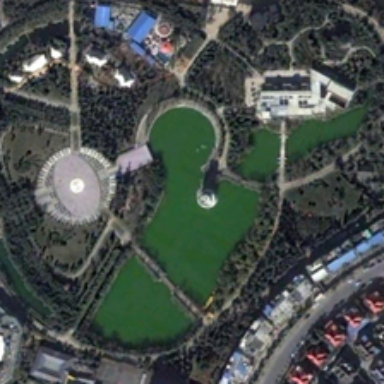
Some buildings are near a park with many green trees around a pond .